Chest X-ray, PA view. Patient: 42 years old, sex M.
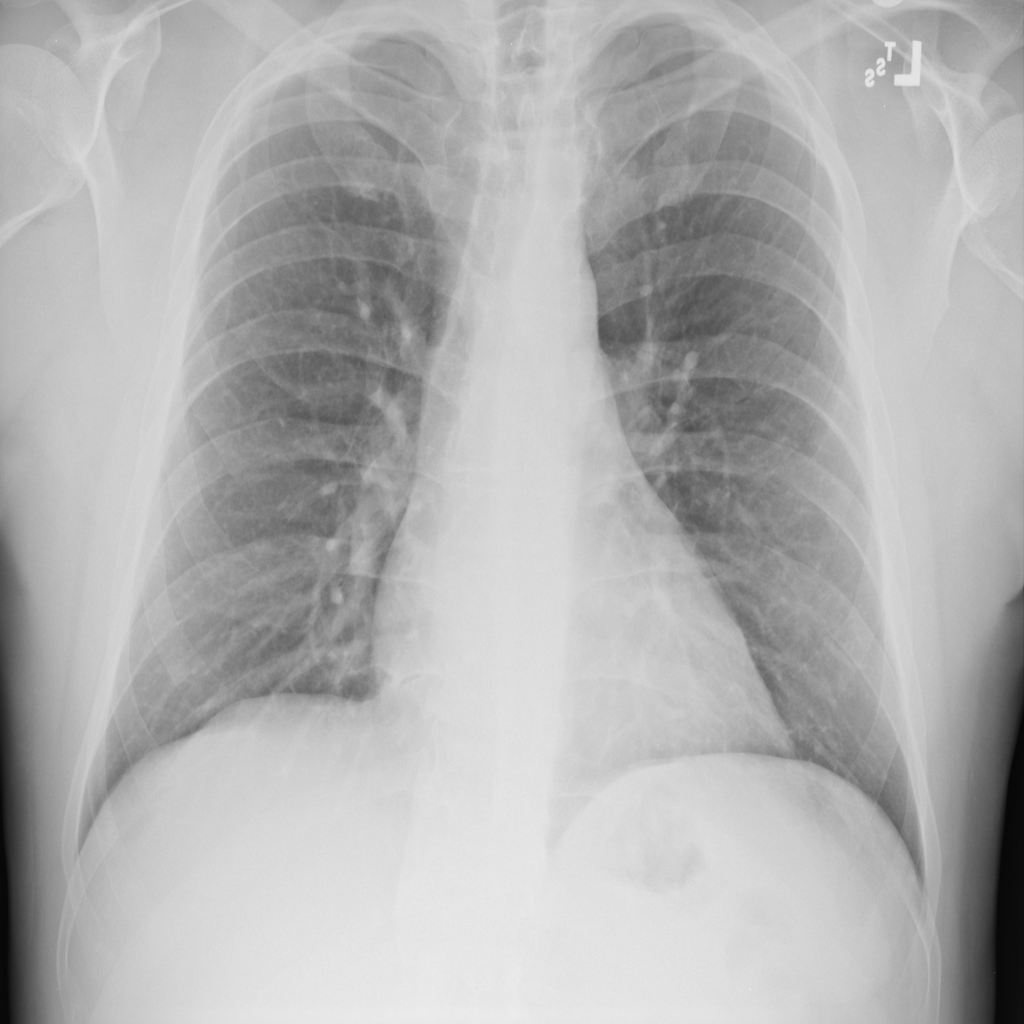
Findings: Emphysema